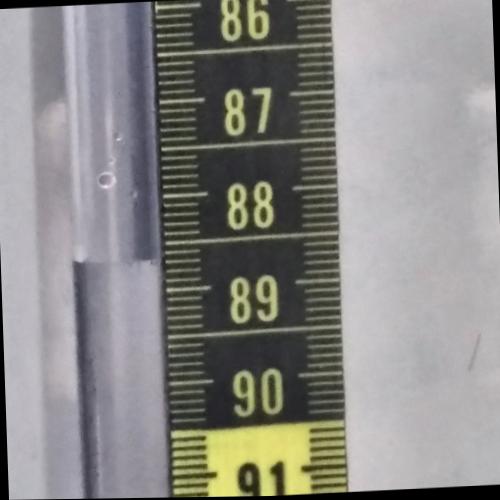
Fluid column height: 88.7 cm